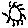
Label: sun